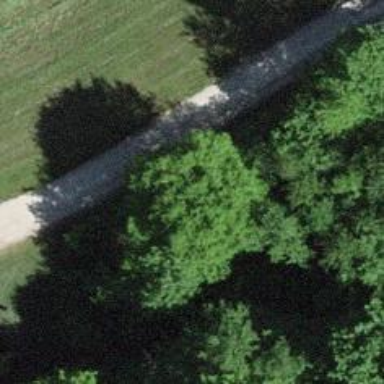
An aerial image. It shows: Bench.